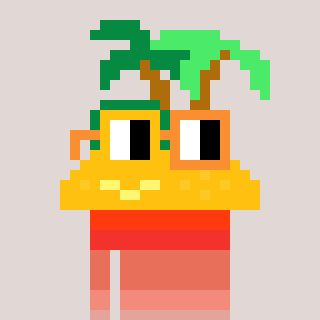
a pixel art character with square yellow and orange glasses, a island-shaped head and a yellow-colored body on a warm background